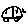
Label: car